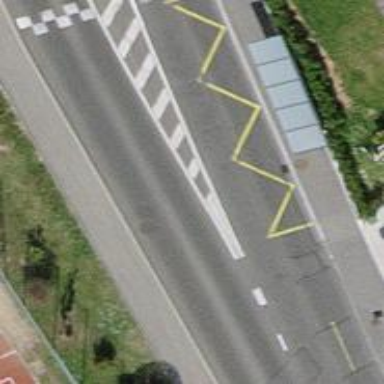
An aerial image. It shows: Bus stop with designated public transport stop position.